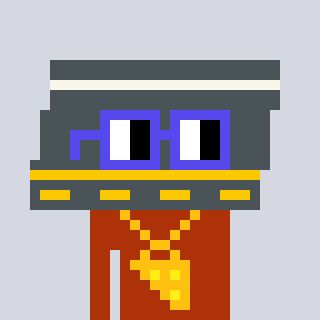
a pixel art character with square blue glasses, a road-shaped head and a hotbrown-colored body on a cool background